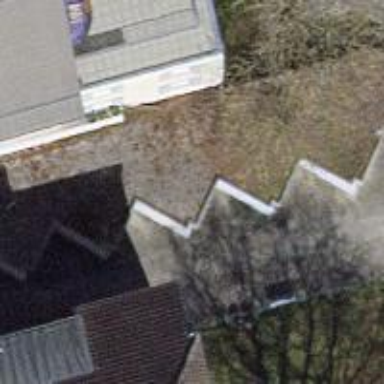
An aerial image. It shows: Flat roofed garages.